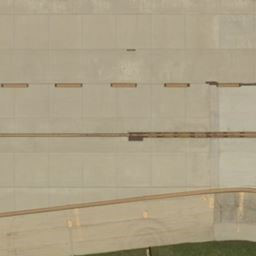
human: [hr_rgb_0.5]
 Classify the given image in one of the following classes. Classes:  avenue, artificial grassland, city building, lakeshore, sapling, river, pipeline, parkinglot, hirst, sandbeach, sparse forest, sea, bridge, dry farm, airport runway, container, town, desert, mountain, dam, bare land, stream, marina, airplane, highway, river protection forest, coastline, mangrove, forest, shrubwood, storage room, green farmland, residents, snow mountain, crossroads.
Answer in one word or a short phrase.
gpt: airport runway